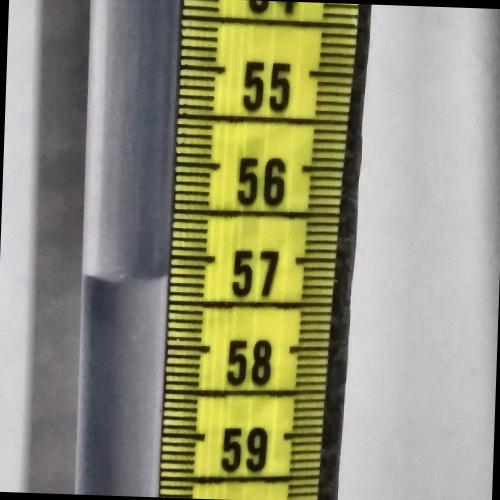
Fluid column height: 57.2 cm